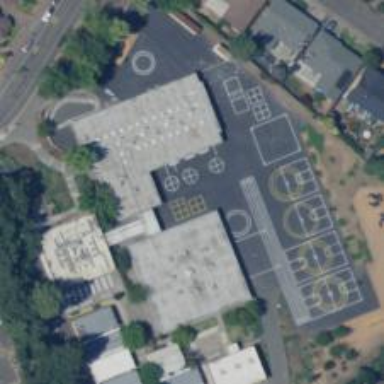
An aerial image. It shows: School.